Field crop: maize
Growth stage: 2
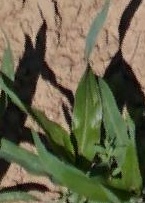
Species: maize